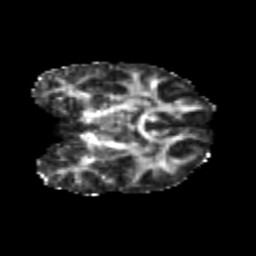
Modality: FA
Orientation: coronal
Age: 21
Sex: female
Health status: healthy
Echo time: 0.074 s